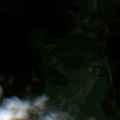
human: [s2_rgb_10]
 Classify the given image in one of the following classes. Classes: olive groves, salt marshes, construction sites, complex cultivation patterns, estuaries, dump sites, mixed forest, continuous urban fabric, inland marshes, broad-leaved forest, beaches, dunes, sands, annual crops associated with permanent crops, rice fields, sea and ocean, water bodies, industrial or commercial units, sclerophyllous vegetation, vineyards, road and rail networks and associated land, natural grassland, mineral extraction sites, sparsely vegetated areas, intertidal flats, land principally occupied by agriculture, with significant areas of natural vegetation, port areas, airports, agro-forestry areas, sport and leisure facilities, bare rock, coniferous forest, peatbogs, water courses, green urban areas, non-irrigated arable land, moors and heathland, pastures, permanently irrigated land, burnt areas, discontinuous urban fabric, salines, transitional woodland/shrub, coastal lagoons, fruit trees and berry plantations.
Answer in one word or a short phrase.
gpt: land principally occupied by agriculture, with significant areas of natural vegetation, broad-leaved forest, coniferous forest, mixed forest